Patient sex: F
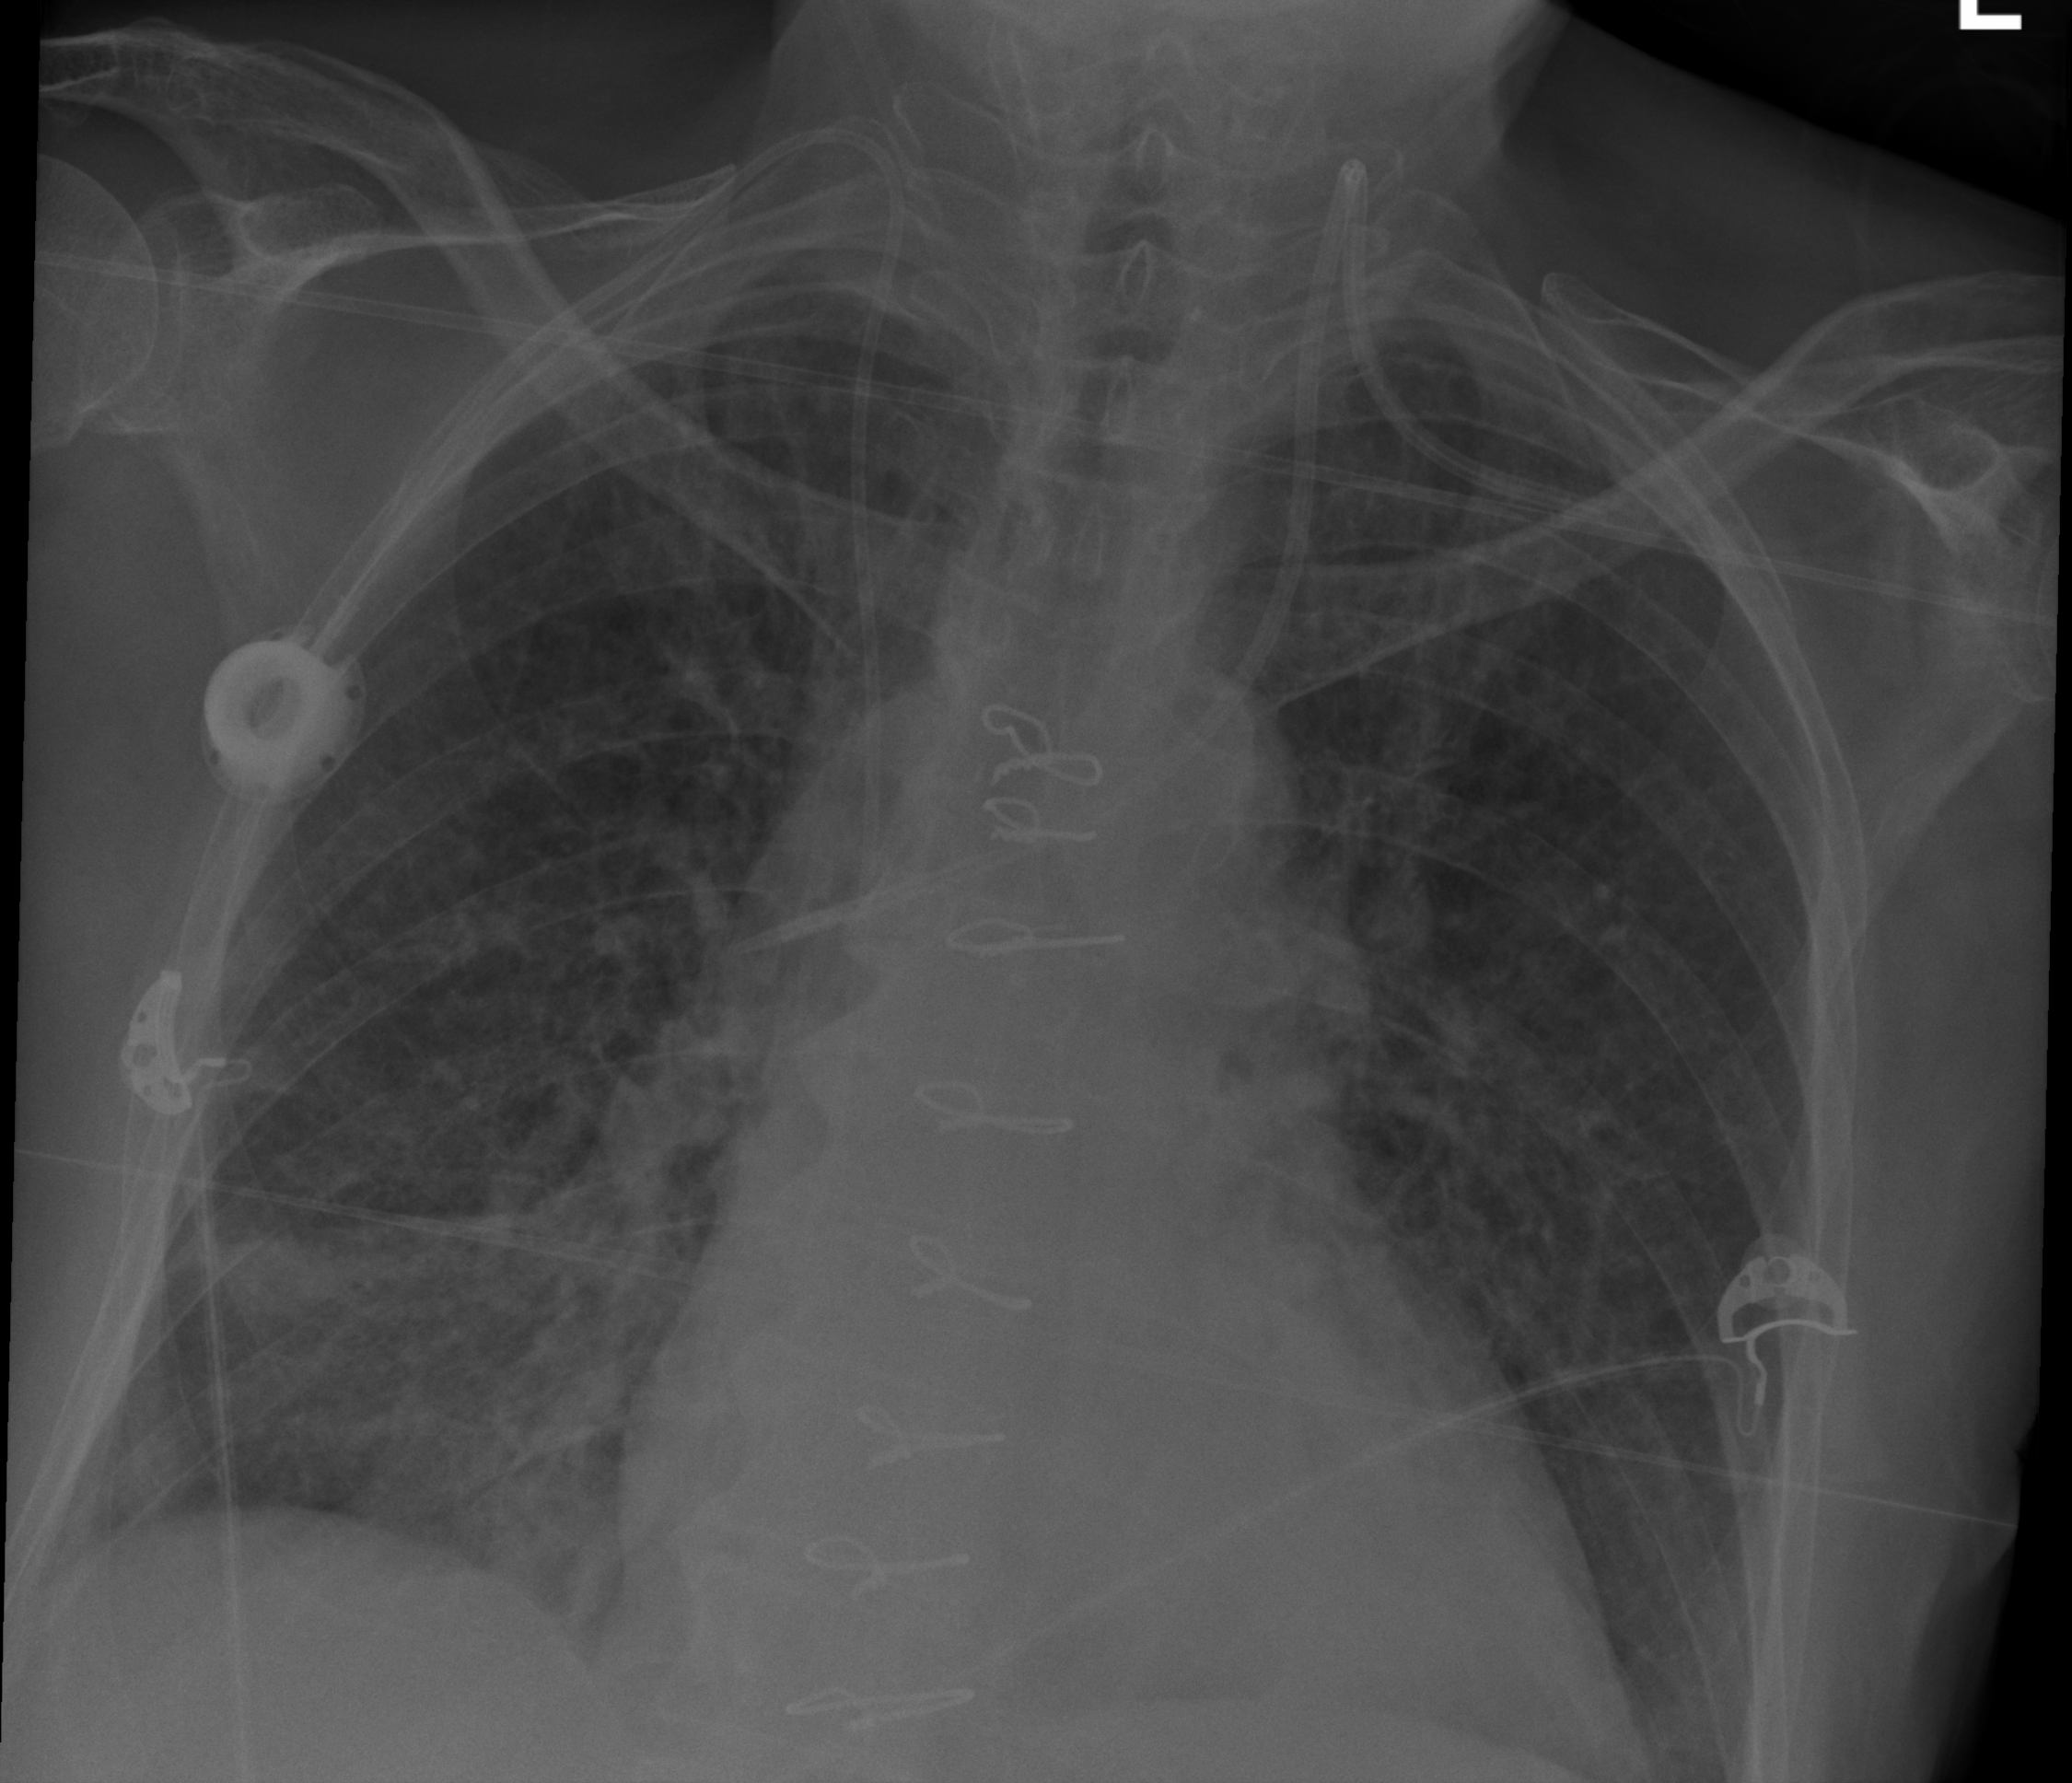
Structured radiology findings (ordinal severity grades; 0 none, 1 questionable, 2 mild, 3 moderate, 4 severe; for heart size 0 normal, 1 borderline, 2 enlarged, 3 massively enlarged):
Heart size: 2
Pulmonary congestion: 2
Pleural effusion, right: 1
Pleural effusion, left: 0
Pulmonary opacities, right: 1
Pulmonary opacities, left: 0
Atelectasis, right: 2
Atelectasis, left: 0